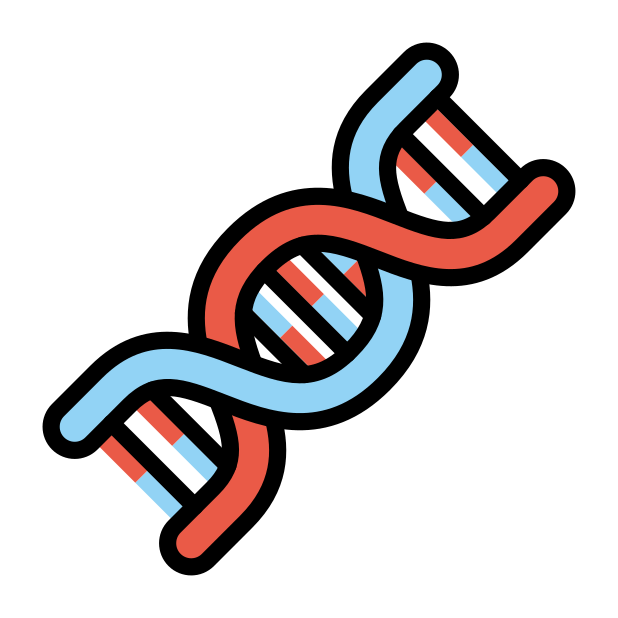
Emoji: 🧬
Name: dna double helix
Unicode: 0x1f9ec